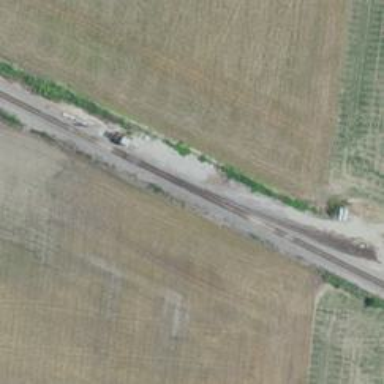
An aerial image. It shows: Junction on the railway.